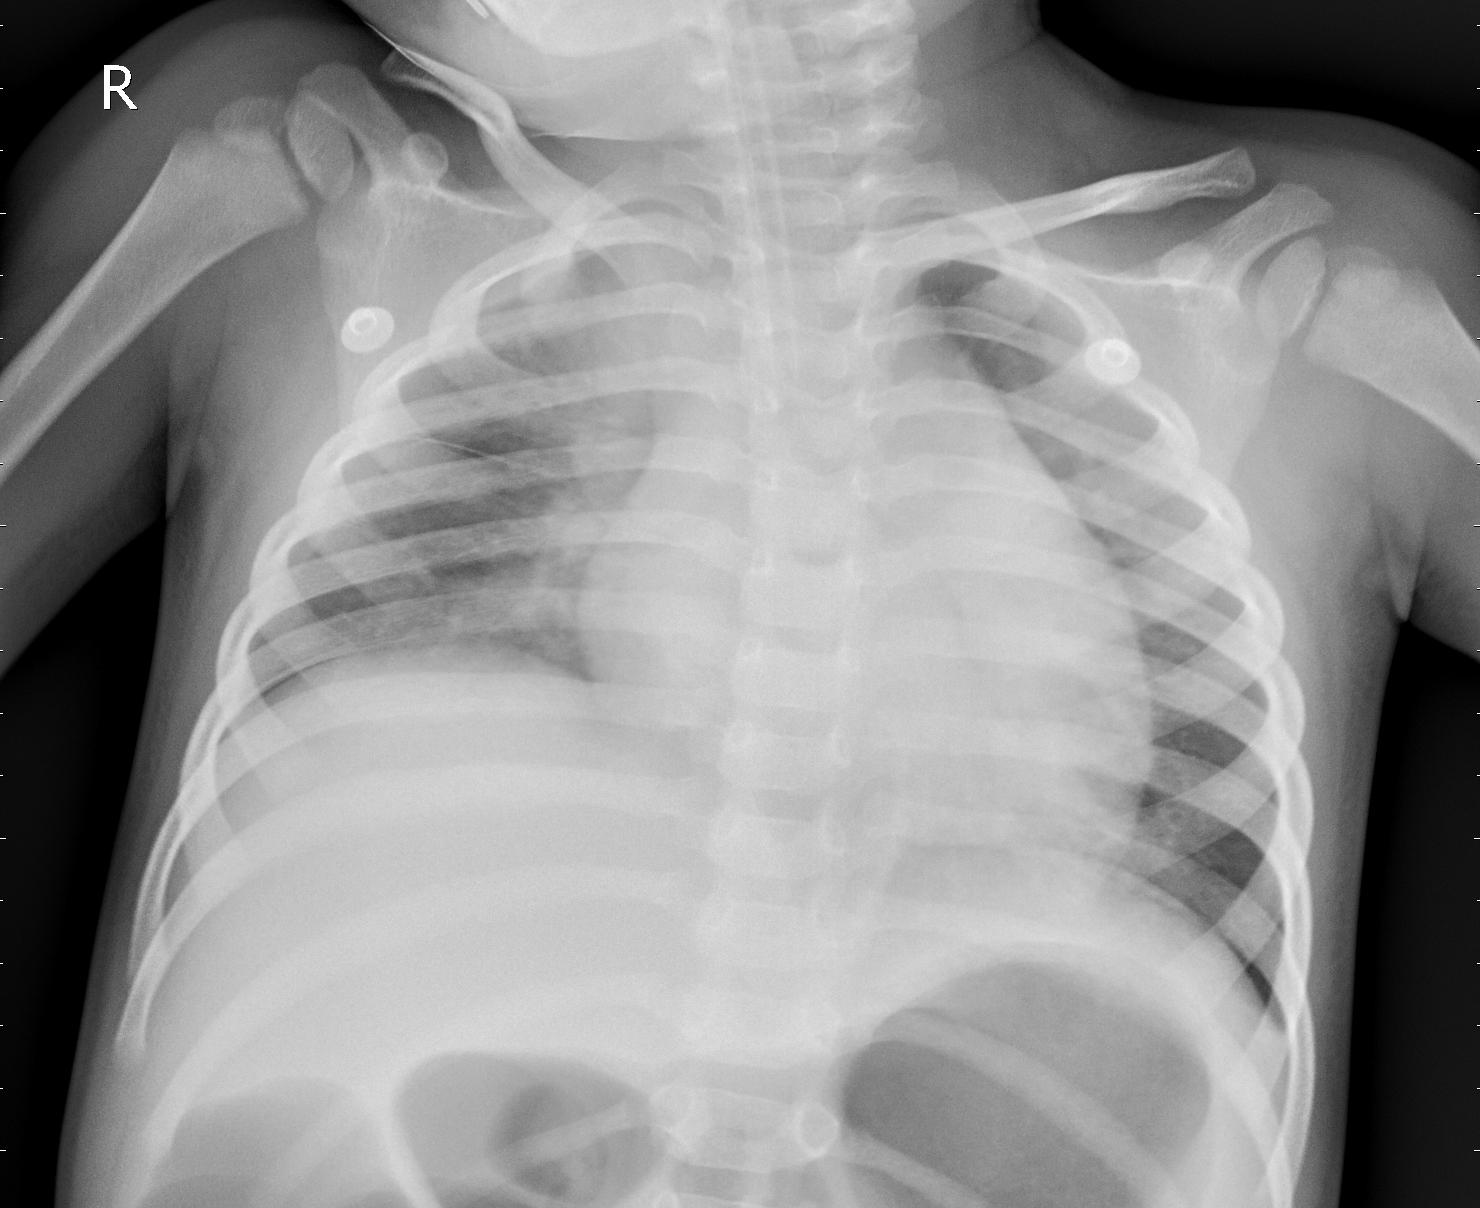
Diagnosis: PNEUMONIA